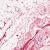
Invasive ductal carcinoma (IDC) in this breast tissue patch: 0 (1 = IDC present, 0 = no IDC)